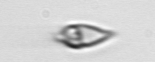
Label: Oxytoxum